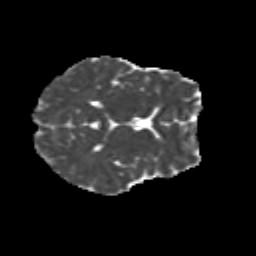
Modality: MD
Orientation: axial
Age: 13
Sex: female
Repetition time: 9.4 s
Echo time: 0.089 s